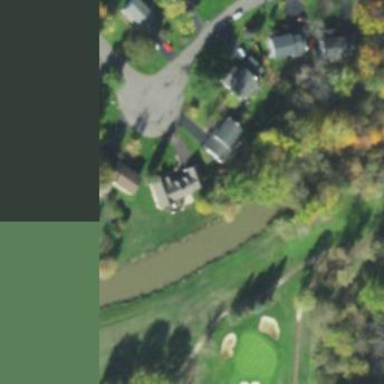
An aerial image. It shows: Picturesque scene of golf course with lateral water hazard.